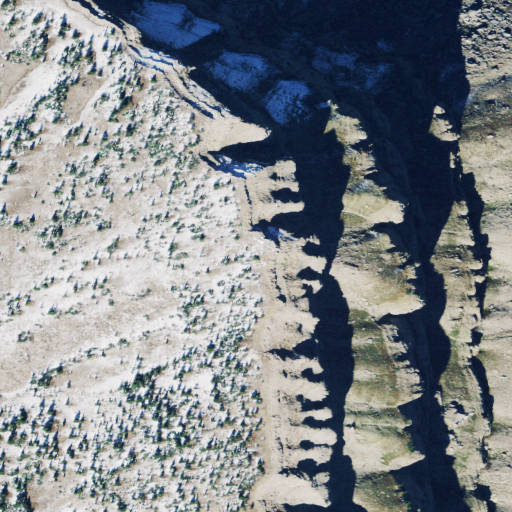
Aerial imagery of mountain in Montana named Salt Mountain containing barren land and grassland